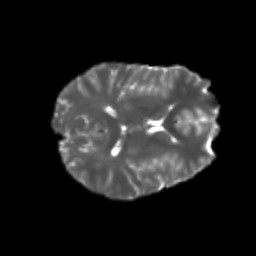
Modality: T2w
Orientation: axial
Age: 21
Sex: male
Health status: healthy
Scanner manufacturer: philips
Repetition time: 7.388 s
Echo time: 0.08599 s